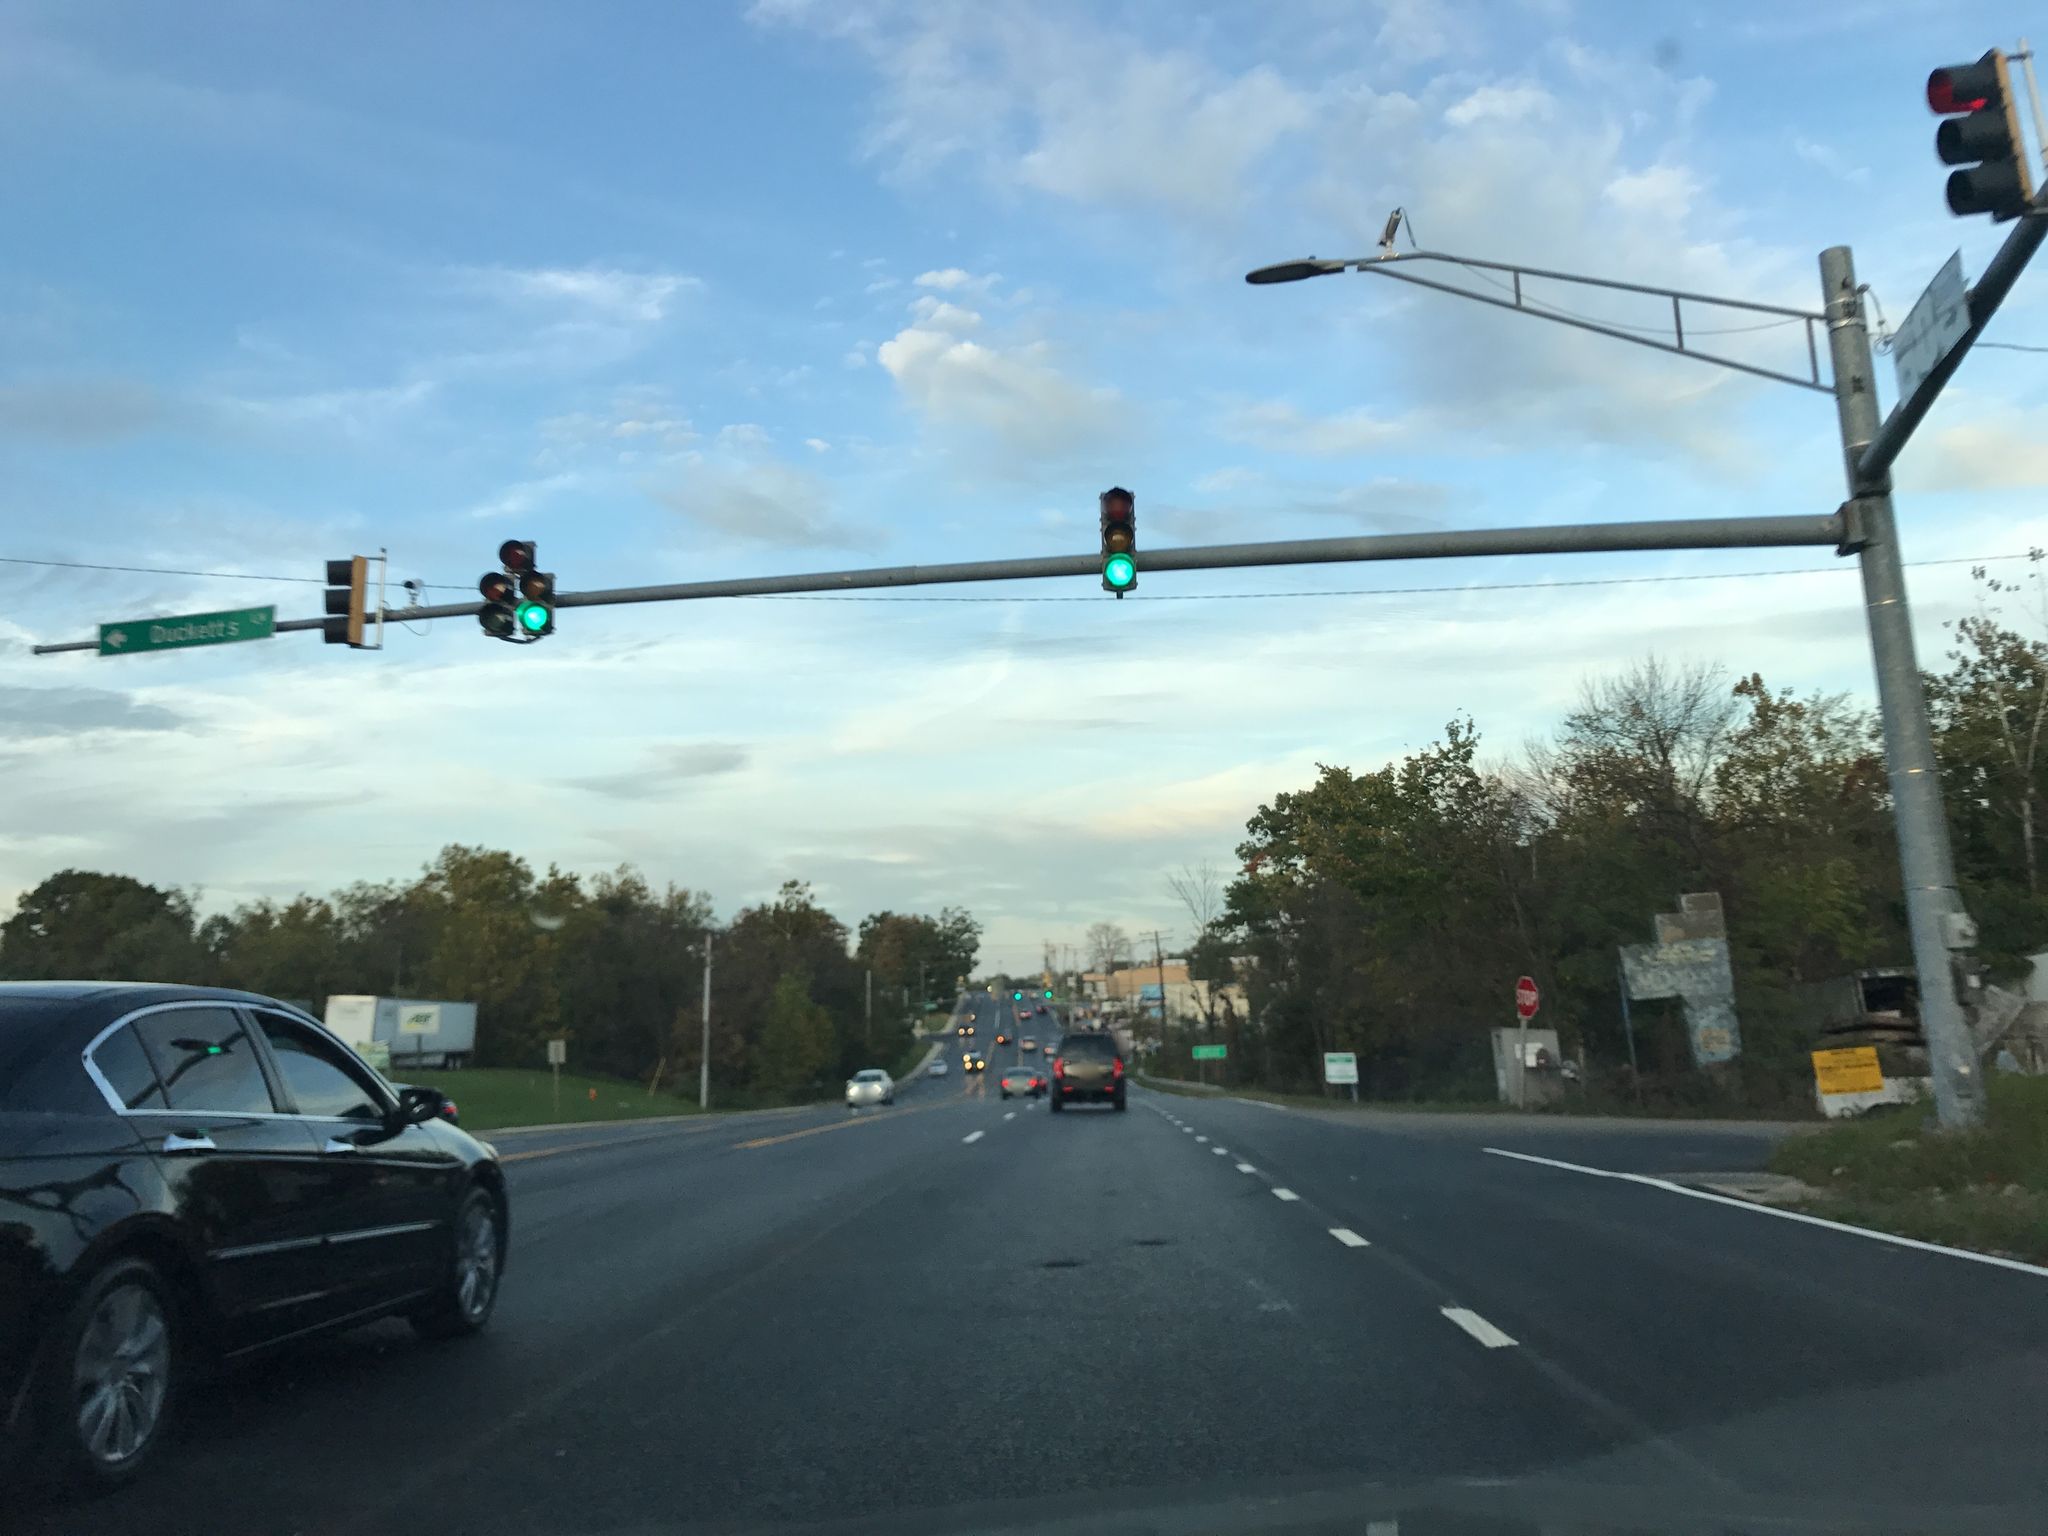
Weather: cloudy
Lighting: day
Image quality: good
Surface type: driving surface
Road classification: primary
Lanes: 4, 5
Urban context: suburban or peri-urban
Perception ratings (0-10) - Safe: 5.24, Lively: 4.66, Beautiful: 5.94, Boring: 2.42, Depressing: 3.25, Wealthy: 1.55